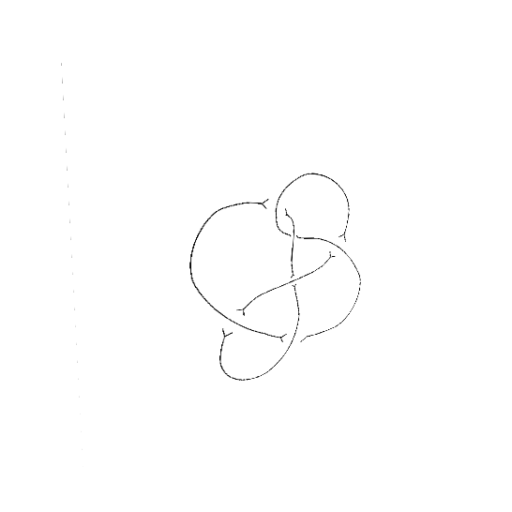
Crossing number: 6